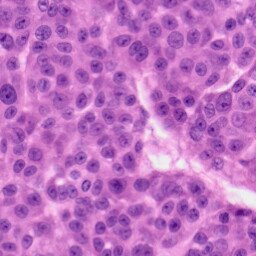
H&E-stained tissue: Skin